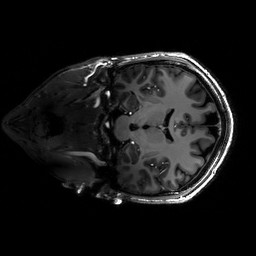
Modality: T1w
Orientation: coronal
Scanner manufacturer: siemens
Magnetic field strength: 6.98 T
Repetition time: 2.5 s
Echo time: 0.00191 s